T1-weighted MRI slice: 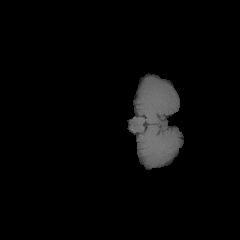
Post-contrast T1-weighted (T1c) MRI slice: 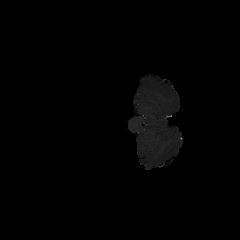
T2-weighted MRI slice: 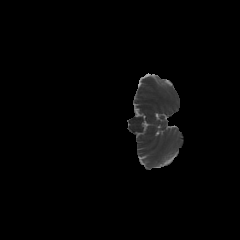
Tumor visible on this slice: no